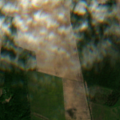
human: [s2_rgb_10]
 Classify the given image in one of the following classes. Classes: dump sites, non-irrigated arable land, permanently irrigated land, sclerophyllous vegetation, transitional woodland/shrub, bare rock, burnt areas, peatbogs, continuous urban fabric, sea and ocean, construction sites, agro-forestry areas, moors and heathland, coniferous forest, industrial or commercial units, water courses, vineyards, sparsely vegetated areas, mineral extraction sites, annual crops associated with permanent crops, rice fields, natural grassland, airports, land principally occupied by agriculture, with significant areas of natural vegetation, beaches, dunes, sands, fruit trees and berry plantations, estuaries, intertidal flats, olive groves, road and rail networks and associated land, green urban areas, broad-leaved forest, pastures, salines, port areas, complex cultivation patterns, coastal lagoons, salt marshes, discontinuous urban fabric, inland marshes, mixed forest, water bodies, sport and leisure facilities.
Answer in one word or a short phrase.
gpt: non-irrigated arable land, pastures, land principally occupied by agriculture, with significant areas of natural vegetation, broad-leaved forest, mixed forest